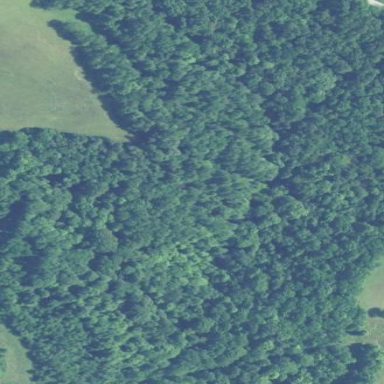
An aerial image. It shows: Beautiful woodland area.